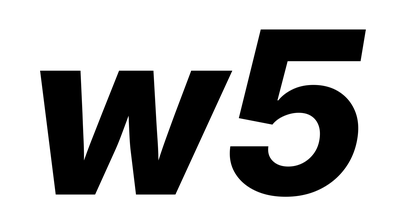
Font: Inter-Italic_ExtraBold_Italic